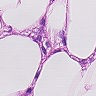
Metastatic tissue present: yes